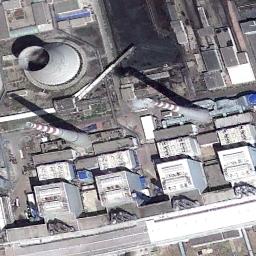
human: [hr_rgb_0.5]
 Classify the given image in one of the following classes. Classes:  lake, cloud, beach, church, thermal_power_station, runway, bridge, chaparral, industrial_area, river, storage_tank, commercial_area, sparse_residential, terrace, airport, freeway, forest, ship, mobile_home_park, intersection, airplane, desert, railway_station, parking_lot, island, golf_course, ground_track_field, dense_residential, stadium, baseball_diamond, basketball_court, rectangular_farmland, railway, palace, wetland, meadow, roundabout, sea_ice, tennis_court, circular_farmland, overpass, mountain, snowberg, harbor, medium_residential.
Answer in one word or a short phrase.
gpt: thermal_power_station